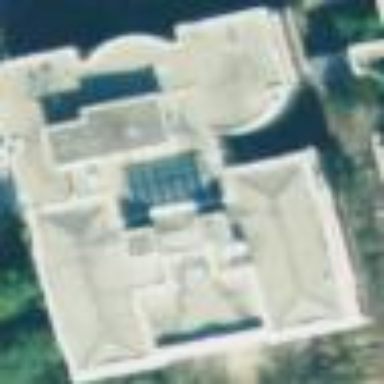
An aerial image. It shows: Courthouse building.